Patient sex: M
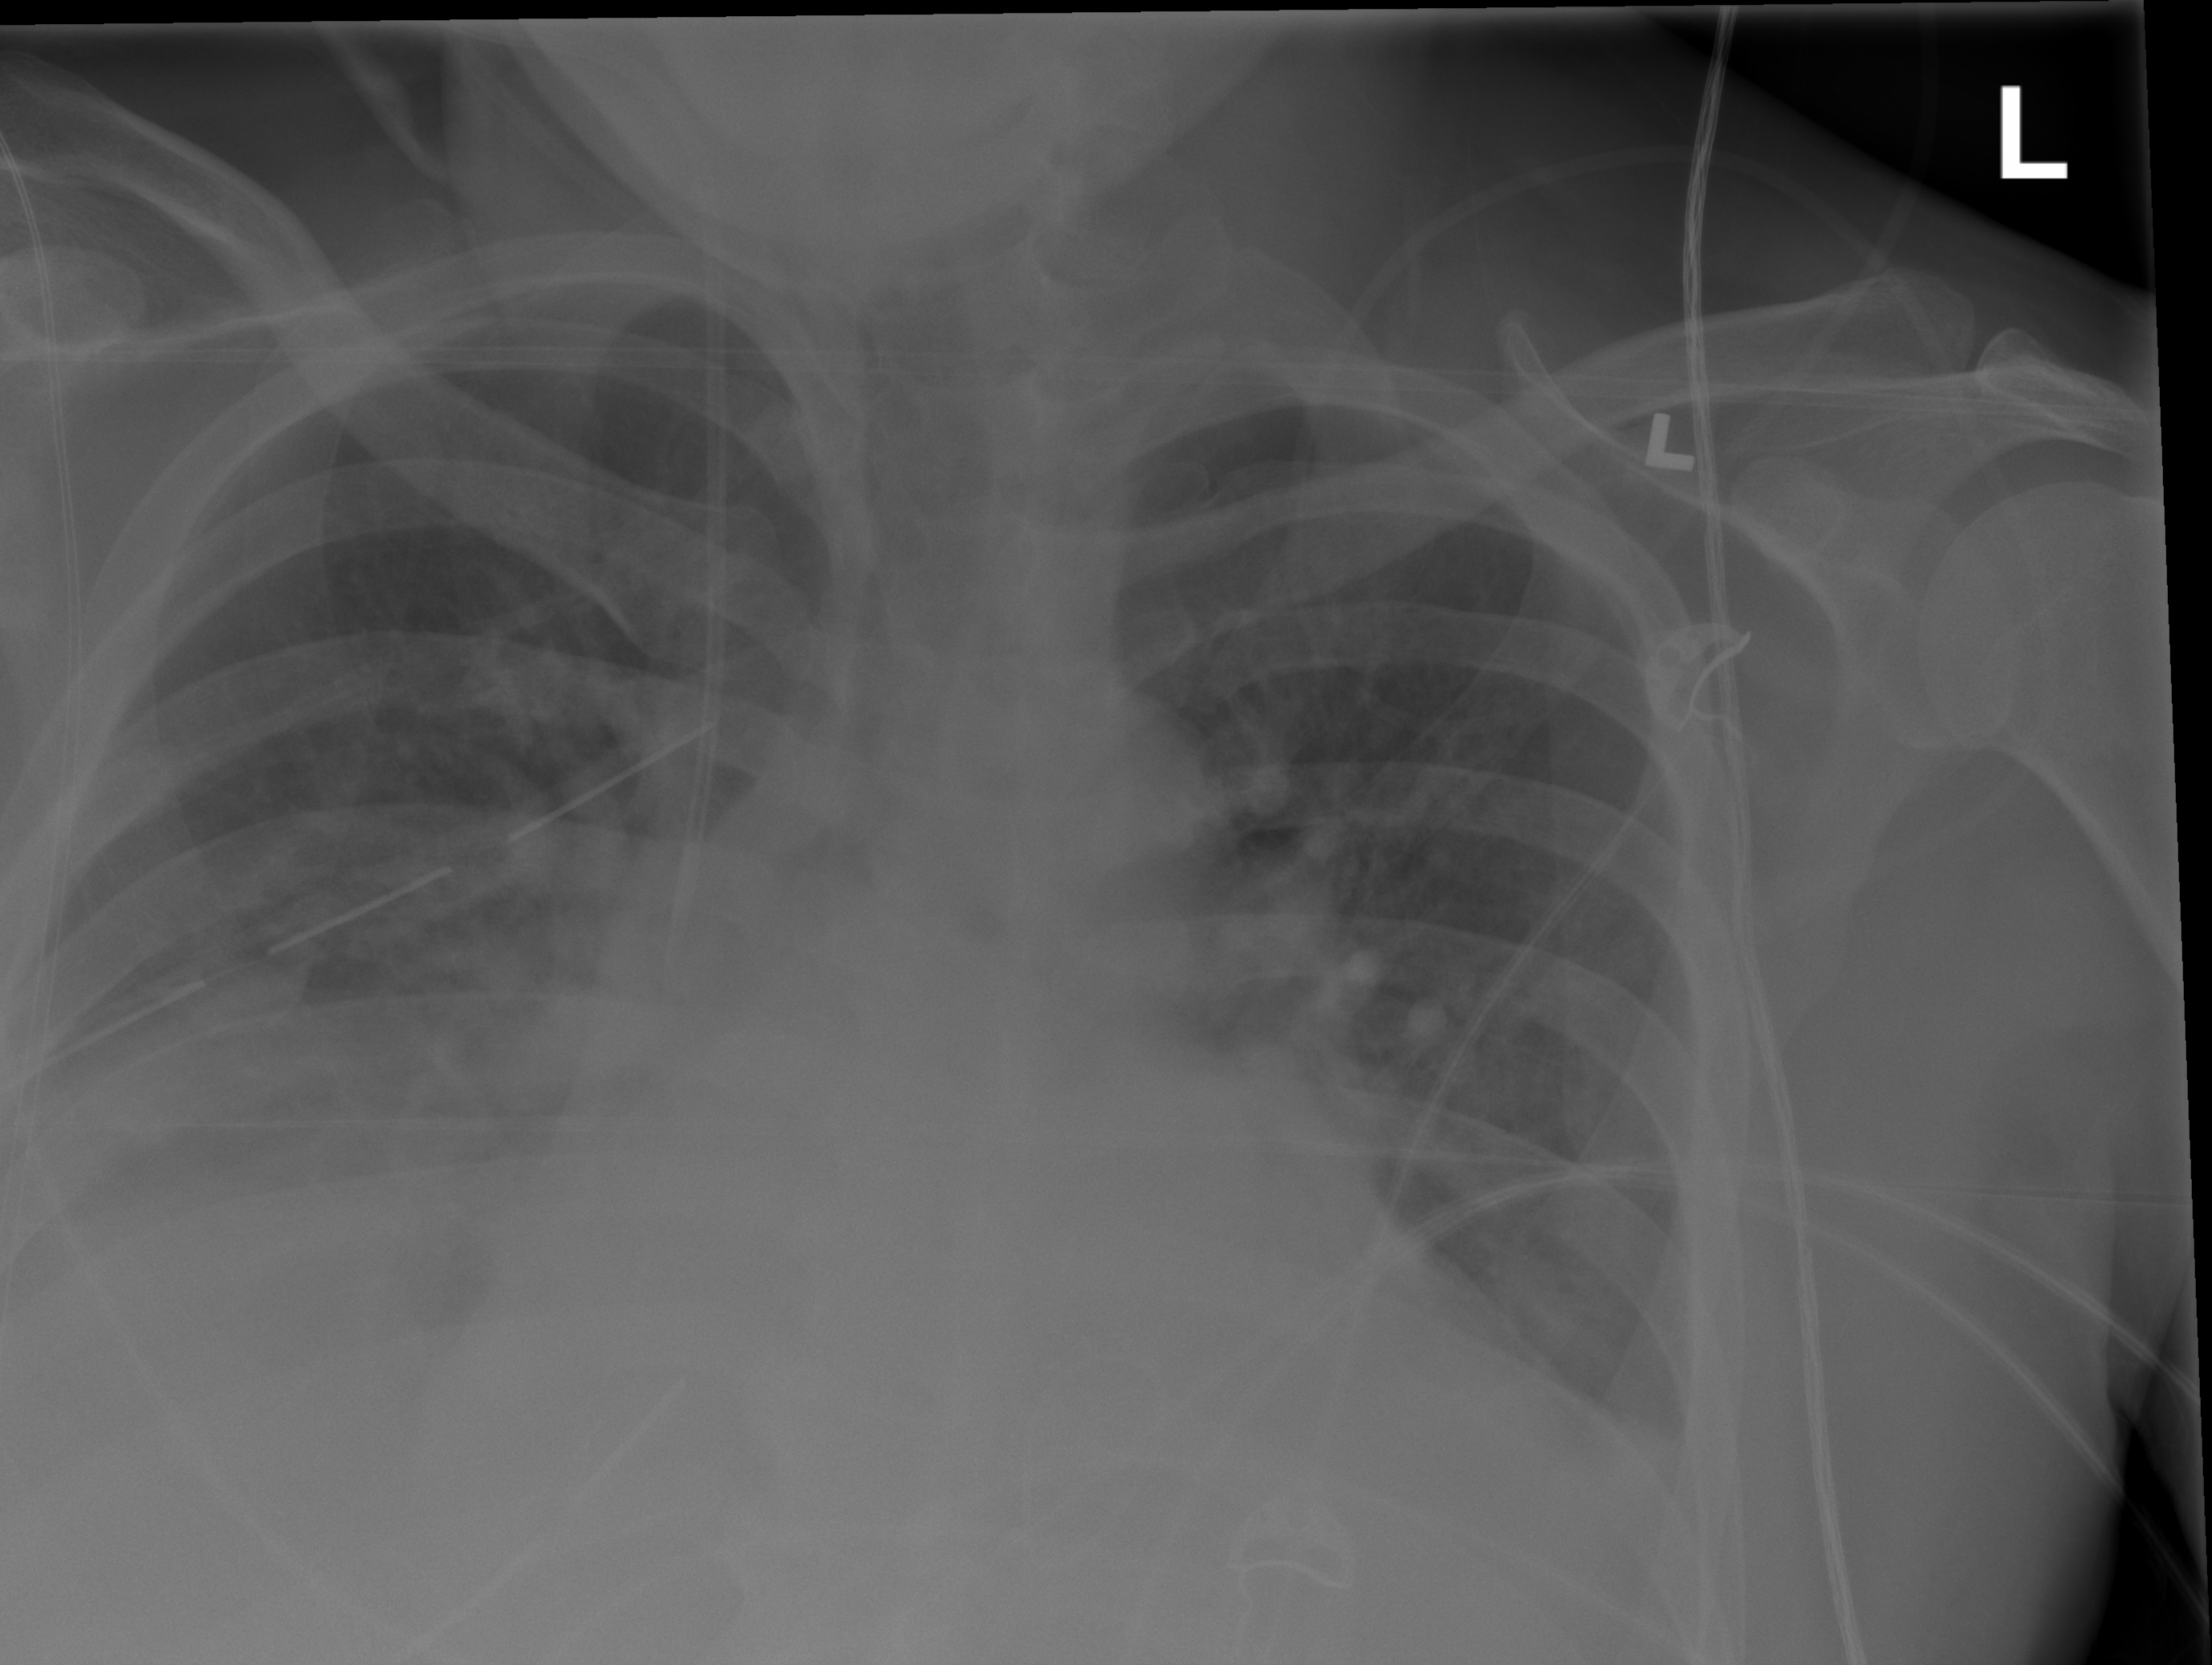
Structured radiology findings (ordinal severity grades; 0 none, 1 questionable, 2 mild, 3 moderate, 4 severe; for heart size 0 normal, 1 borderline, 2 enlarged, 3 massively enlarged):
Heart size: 2
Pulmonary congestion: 2
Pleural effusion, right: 2
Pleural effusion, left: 1
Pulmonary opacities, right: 2
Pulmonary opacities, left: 1
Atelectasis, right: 2
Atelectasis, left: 0